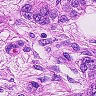
Metastatic tissue present: yes